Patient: sex M, age 60
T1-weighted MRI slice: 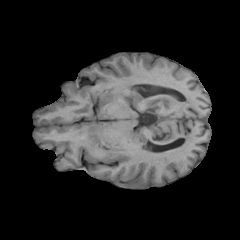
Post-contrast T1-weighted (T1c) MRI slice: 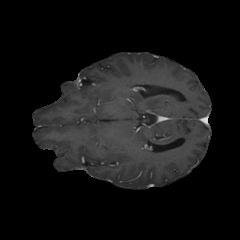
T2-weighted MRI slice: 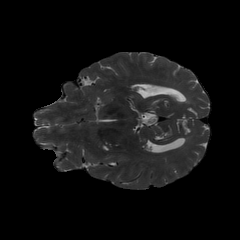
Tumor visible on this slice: no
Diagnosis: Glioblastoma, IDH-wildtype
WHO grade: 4